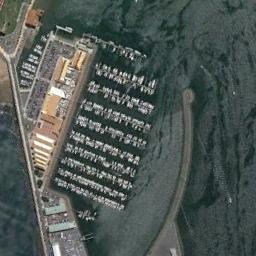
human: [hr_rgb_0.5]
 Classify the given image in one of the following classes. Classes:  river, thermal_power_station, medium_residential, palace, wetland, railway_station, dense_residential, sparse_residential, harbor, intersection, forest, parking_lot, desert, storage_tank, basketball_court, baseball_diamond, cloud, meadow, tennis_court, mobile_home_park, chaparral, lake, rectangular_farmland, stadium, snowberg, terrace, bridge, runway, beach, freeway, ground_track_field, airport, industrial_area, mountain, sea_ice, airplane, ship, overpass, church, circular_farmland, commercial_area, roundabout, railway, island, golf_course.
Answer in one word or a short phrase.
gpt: harbor